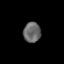
Tissue: prostate
Cell type: T cells
Senescence score: 0.7249
Nuclear area (px): 344
Mean DAPI intensity: 103.858